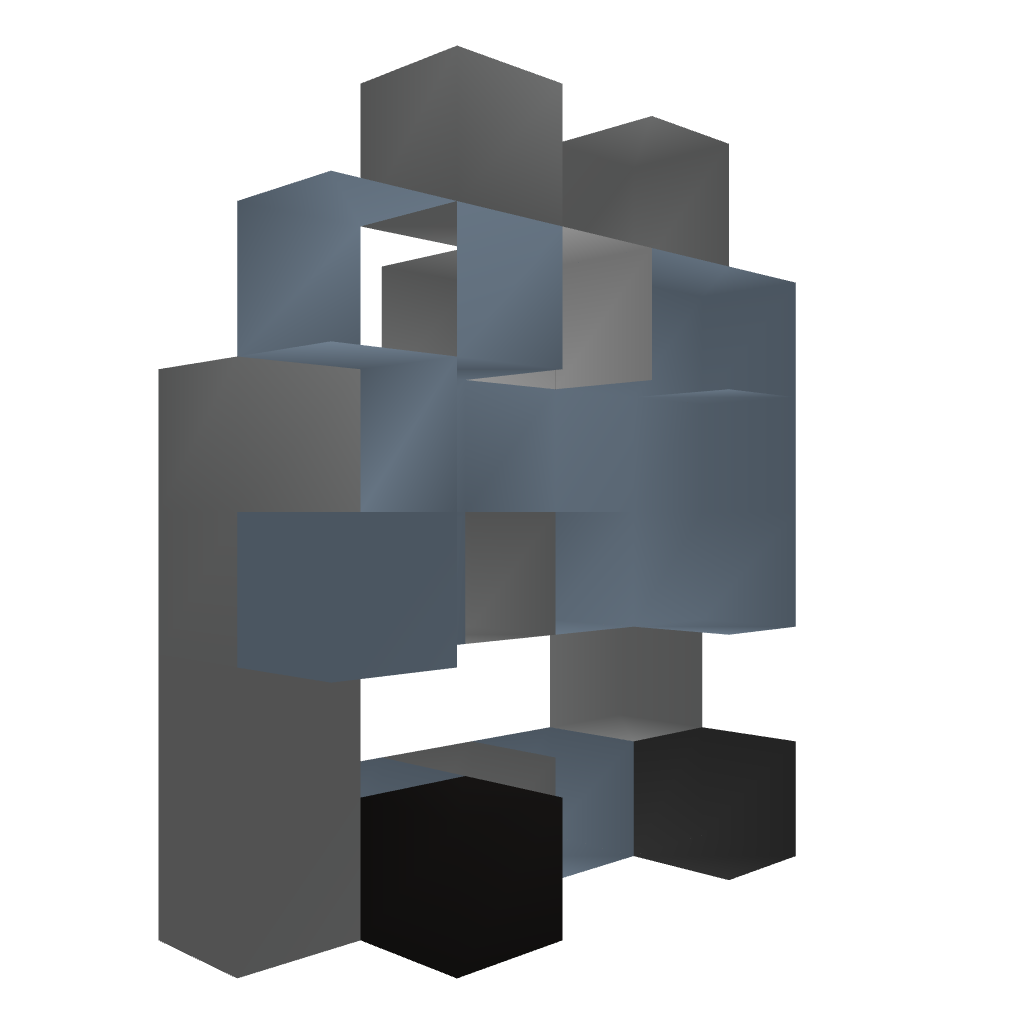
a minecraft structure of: Medieval Fisherman's House